Question: How do I remove values in Google Firebase?
I want to remove values in Google Firebase, but I don't know how to do it with this code.
I'd tried the following method, but it didn't work:
'''
FirebaseDatabase.getInstance().getReference().child("Notifications")
.child(firebaseUser.getUid())
.child("postid").child(postid)
.removeValue();
'''

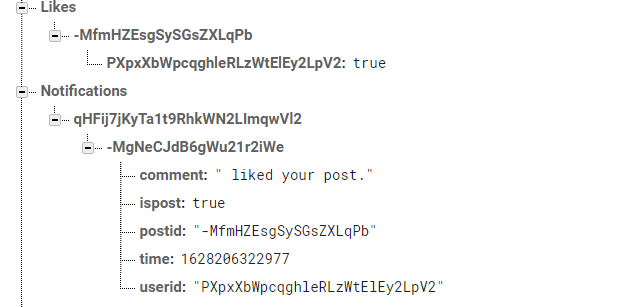
Answer: Your code deletes the node at '/Notifications/$uid/postid/$postid'. Since there is no node at that exact path, the operation doesn't delete anything.
To delete the child nodes of 'Notifications' where the 'postid' matches a specific value, you'll need to:
1. Perform a query to find the matching node(s).
2. Then call removeValue() for each node.
In code that'd be something like:
'''
DatabaseReference ref = FirebaseDatabase.getInstance().getReference()
.child("Notifications").child(firebaseUser.getUid());
Query query = ref.orderByChild("postid").equalTo(postid);
query.addListenerForSingleValueEvent(new ValueEventListener() {
@Override
public void onDataChange(DataSnapshot dataSnapshot) {
for (DataSnapshot snapshot: dataSnapshot.getChildren()) {
snapshot.getRef().removeValue();
}
}
@Override
public void onCancelled(DatabaseError databaseError) {
throw databaseError.toException();
}
}
'''
Also see:
- <URL>